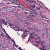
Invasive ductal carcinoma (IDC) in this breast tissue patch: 0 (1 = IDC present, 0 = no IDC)